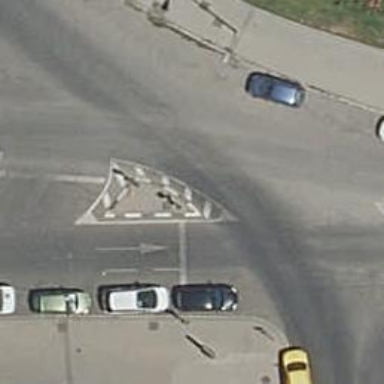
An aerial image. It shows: Road with traffic signals.